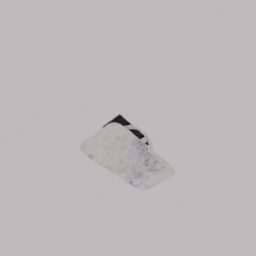
Label: furniture